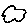
Label: cloud